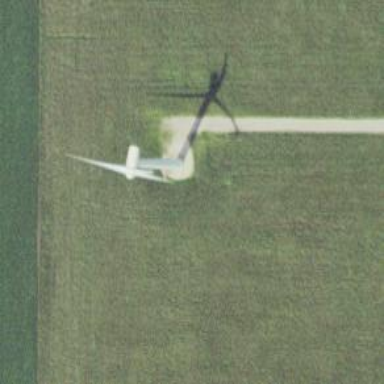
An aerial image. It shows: Wind generator in the form of horizontal axis wind turbine.